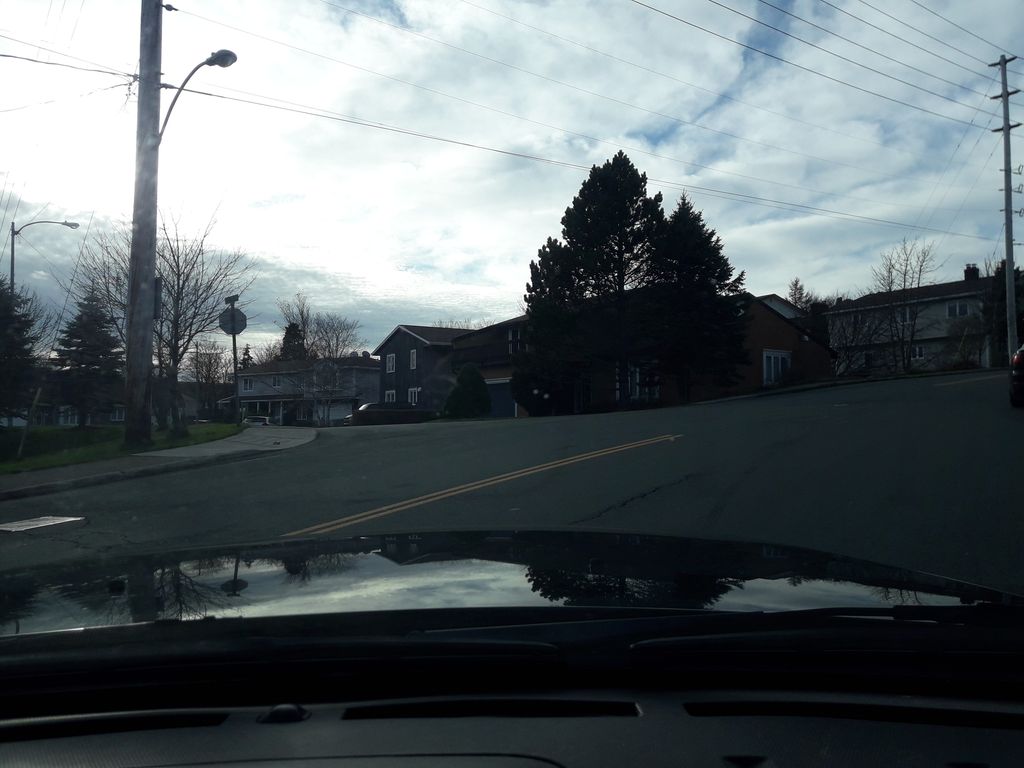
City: st_johns